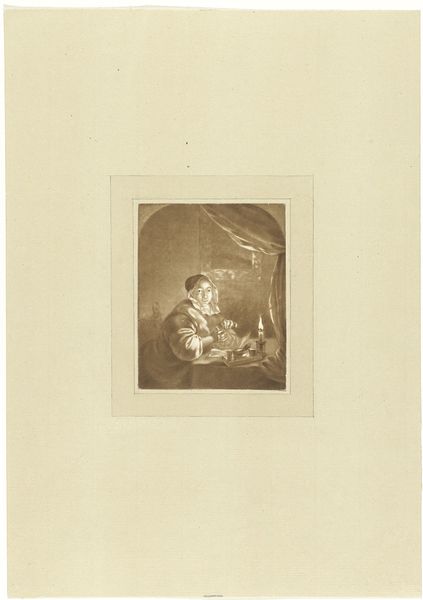
Titel: Dame bij kaarslicht
Künstler: Cornelis Ploos van Amstel
Standort: Amsterdam
Institution: Rijksmuseum
Schlagwörter: dunkel, feder, gemälde, mann, sitzen, braun, frau, kleid, licht, nacht, raum, tisch, zimmer, haube, mensch, rahmen, bild, vorhang, bilderrahmen, rundbogen, weib, kopftuch, lesen, kerze, stich, beten, kerzenschein, brief, kupferstich, passepartout, wahrsagerin, wahrsager, mescnh, bilderrahnen